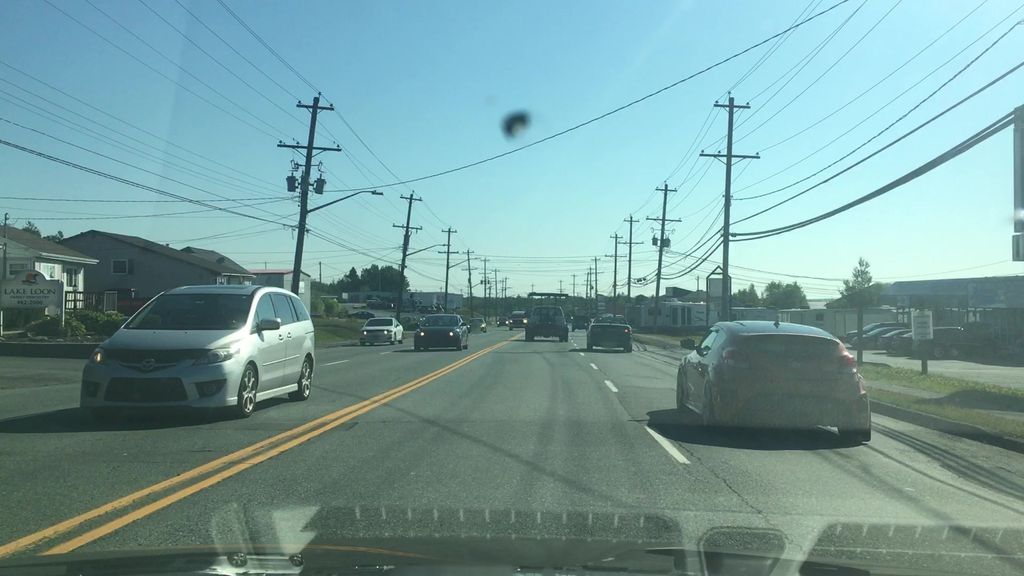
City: halifax